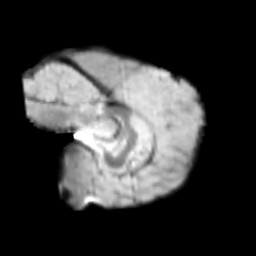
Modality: T2w
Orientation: sagittal
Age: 11
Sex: male
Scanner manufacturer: siemens
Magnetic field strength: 3 T
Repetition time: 3.8 s
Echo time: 0.07 s